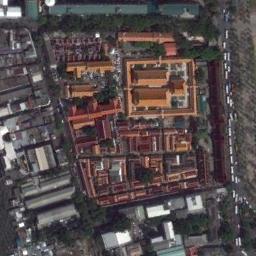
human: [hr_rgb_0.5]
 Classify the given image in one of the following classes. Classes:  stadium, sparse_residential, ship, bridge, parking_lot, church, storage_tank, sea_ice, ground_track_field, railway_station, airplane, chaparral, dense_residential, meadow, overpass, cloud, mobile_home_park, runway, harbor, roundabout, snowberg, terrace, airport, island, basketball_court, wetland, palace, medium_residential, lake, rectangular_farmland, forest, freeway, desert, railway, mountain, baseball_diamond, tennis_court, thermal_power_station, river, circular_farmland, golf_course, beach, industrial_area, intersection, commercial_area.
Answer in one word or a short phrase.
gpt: palace